Question: I use Paraview to visualize a 2D distance map.
Below what I obtain where geodesics are represented with different colors.
I use the VTK file format RECTILINEAR_GRID.

I would like to add a dimension z where the height would depend on the scalar field value u without having to rewrite an other file.
Example can be found <URL>.
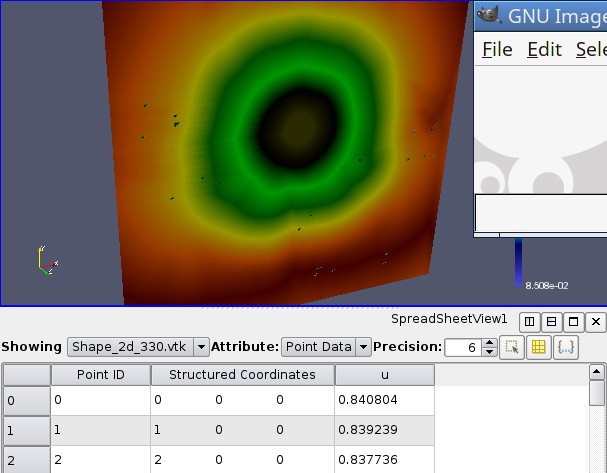
Answer: Thanks to lib comment, <URL> indeed answers my question.
It is available in the menu Filter->Alphabetical->Warp by Scalar.
Just leaving the default values gave me what I need.